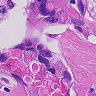
Metastatic tissue present: yes